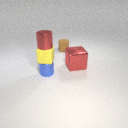
small blue metal cylinder to the left of large red metal cube